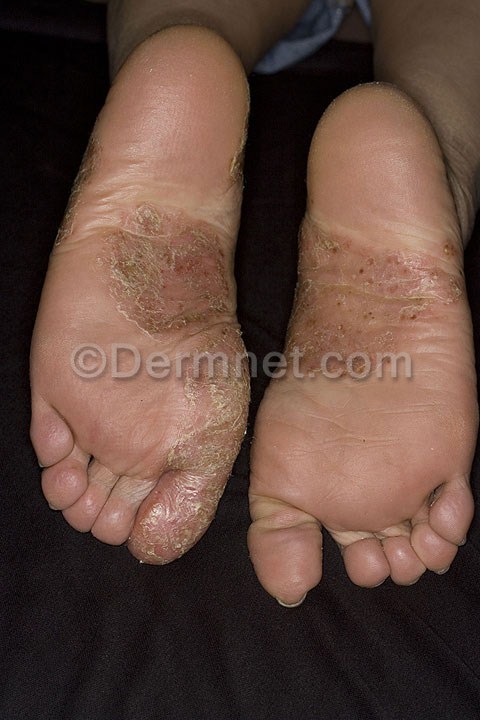
Disease: Psoriasis pictures Lichen Planus and related diseases